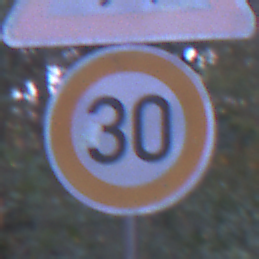
Verkehrszeichen: Geschwindigkeit30
Zusatzzeichen oben: FussgaengerRechts
Umgebung: Outdoor, Suburban
Tageszeit: Night
Wetter: PartlyCloudy
Licht: Artificial
Jahreszeit: NotSpecified
Kontrast: LowContrast